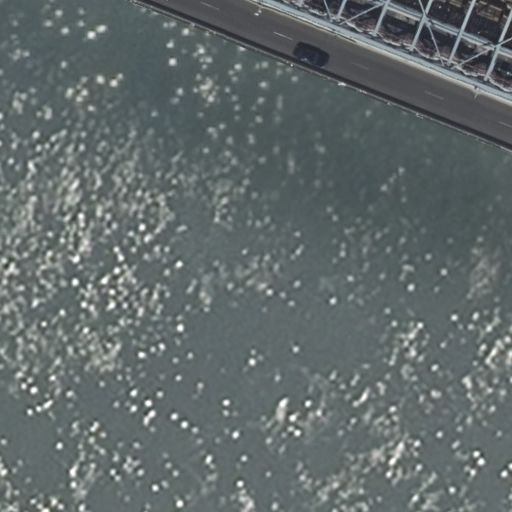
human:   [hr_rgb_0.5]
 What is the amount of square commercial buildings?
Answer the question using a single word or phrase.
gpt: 0

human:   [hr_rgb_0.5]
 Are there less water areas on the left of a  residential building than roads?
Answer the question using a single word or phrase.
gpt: yes

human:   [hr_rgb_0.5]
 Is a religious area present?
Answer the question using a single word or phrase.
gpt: no

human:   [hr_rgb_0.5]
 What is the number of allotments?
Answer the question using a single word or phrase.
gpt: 0

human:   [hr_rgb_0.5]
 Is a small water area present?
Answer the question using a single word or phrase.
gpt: no

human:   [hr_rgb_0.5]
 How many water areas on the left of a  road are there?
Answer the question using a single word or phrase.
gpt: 0

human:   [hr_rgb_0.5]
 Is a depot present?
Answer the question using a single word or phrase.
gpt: no

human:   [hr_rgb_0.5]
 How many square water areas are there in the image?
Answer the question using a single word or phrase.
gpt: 0

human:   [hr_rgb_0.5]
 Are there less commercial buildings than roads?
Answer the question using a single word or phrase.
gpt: yes

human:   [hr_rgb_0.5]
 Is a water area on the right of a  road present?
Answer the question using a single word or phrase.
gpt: no

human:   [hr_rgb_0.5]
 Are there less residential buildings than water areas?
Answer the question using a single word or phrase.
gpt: yes

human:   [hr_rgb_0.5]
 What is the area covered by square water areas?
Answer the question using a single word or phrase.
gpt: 0m2

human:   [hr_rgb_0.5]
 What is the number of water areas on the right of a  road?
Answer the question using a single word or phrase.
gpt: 0

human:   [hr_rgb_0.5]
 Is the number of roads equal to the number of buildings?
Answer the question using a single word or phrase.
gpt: no

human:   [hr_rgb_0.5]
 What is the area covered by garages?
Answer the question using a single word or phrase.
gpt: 0m2

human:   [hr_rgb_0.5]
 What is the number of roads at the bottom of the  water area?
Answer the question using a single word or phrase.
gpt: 0

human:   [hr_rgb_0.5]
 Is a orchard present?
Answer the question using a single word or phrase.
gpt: no

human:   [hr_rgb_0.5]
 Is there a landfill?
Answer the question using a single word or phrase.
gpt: no

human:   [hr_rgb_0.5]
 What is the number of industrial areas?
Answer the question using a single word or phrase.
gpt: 0

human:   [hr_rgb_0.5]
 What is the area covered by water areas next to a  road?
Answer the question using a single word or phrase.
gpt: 10607m2

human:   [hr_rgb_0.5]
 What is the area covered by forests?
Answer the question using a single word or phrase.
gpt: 0m2

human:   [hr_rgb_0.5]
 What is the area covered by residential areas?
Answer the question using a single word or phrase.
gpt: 0m2

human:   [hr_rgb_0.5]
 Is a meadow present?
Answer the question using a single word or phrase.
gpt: no

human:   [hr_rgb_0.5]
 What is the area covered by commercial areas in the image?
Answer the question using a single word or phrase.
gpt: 0m2

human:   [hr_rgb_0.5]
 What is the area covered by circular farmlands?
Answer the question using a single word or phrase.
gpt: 0m2

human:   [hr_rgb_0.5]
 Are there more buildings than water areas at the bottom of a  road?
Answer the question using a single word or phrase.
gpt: no

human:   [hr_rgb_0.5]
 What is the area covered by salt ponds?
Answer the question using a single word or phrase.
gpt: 0m2

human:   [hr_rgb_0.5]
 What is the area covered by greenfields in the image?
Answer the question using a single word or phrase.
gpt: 0m2

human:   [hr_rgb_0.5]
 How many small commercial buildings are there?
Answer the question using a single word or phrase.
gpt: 0

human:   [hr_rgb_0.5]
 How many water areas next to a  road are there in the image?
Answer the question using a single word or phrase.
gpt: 1

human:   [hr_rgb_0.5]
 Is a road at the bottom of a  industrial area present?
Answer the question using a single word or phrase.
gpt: no

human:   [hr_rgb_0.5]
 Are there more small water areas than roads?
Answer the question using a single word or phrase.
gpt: no

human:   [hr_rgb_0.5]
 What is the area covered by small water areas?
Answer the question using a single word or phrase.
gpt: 0m2

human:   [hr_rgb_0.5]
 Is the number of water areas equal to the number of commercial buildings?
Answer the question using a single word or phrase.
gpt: no

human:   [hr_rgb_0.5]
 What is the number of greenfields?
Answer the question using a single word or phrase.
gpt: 0

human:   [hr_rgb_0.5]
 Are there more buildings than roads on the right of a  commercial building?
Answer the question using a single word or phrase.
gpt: no